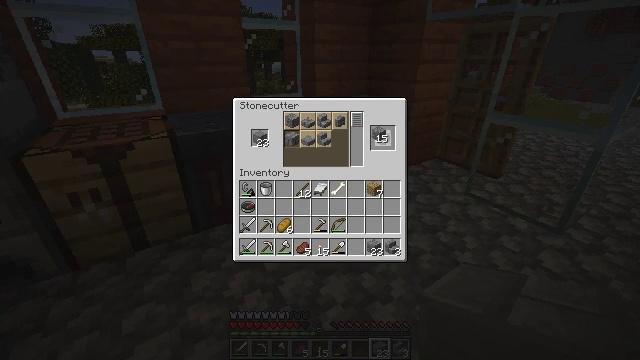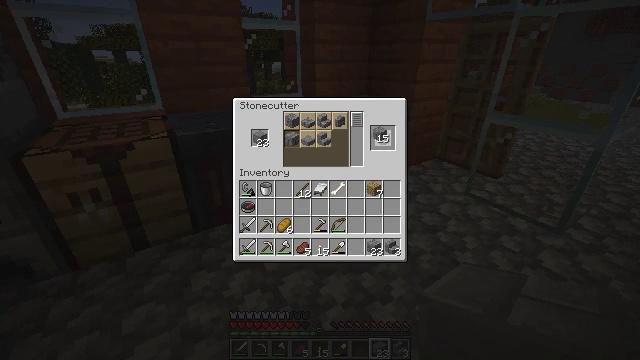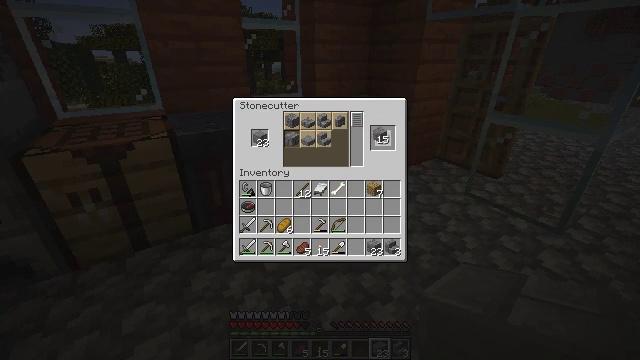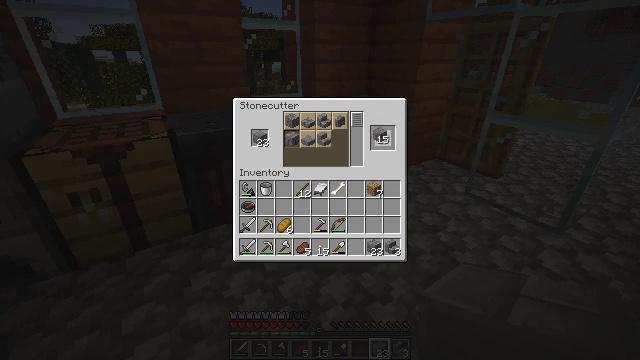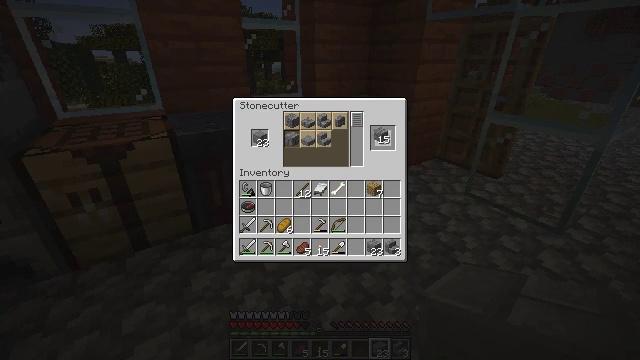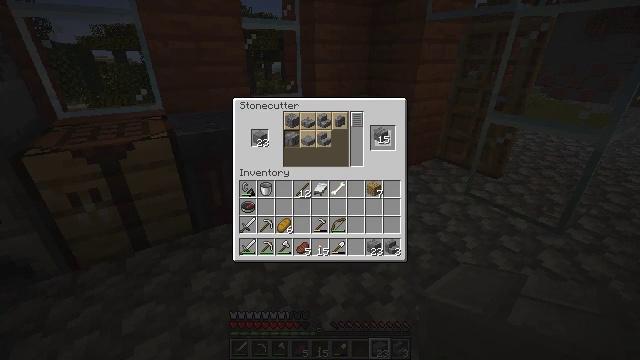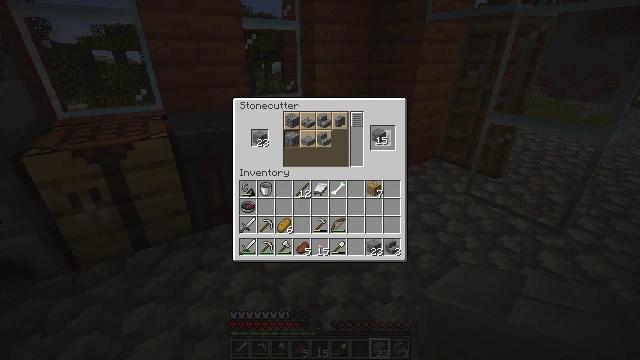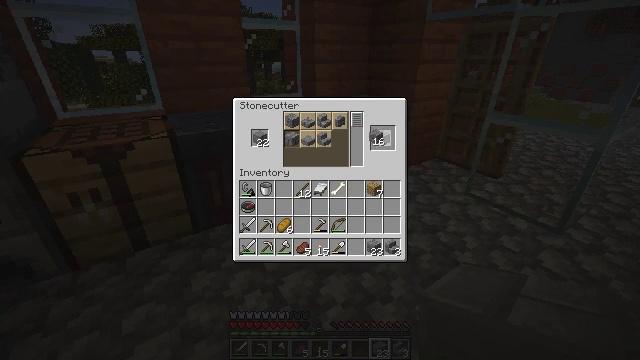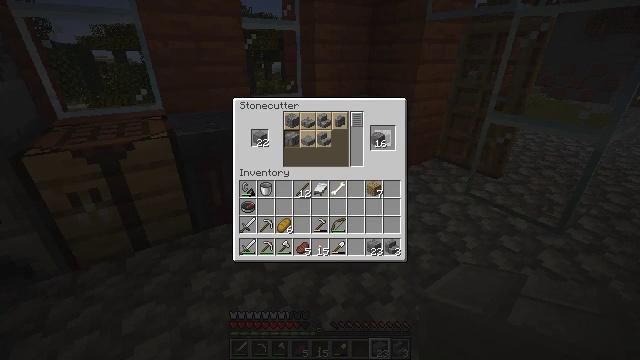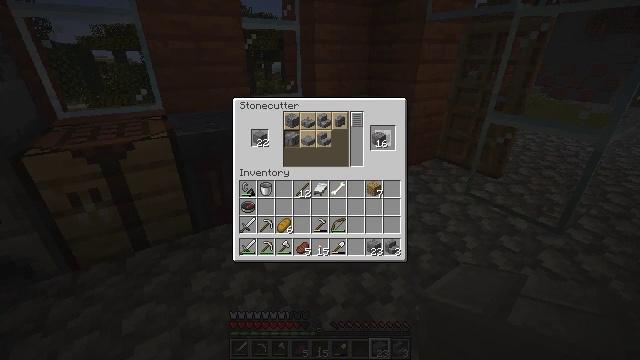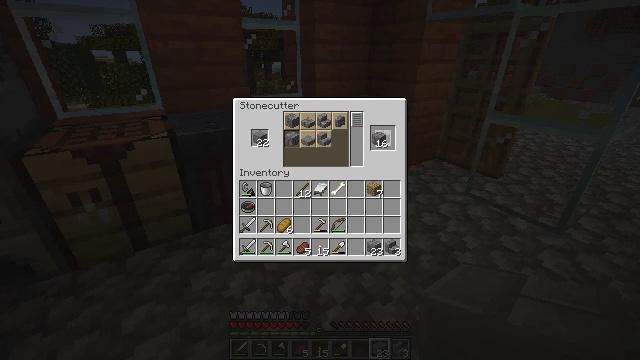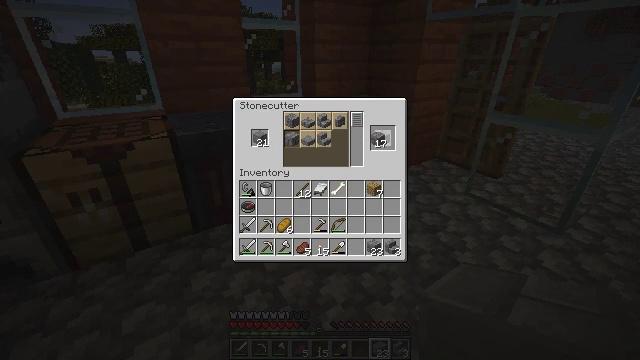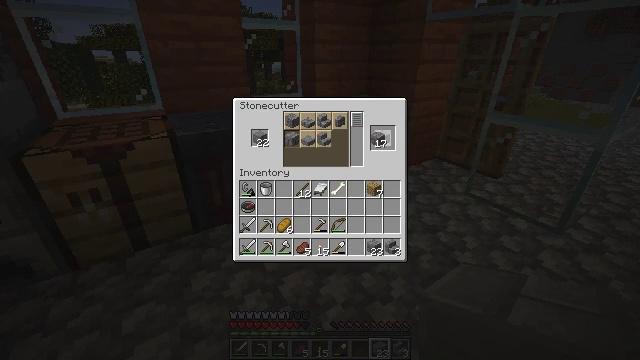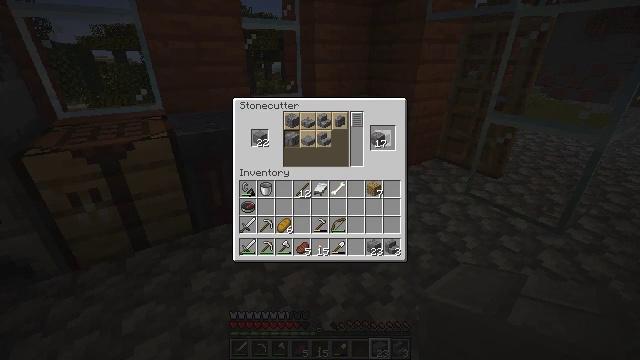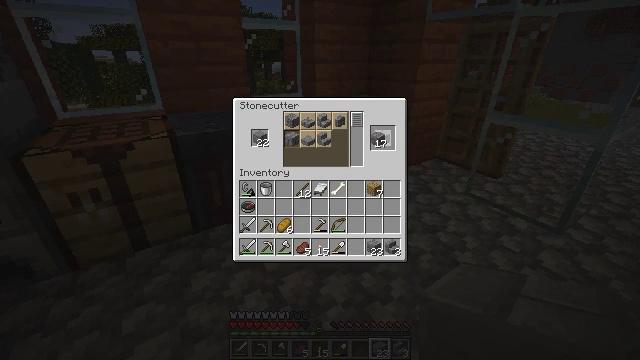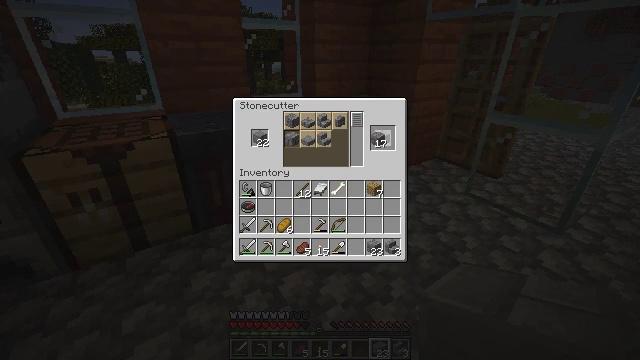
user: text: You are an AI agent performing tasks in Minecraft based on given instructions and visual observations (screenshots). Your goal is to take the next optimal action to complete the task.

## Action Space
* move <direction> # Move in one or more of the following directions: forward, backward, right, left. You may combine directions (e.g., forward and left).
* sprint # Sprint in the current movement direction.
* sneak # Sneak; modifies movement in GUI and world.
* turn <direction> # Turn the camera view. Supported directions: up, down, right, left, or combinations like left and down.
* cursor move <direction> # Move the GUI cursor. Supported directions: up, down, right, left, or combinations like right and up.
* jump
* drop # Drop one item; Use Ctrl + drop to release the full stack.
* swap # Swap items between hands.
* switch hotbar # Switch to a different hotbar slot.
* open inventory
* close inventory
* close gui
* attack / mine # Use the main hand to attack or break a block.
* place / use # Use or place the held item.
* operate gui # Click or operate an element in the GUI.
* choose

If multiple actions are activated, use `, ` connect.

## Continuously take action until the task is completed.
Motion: motion action
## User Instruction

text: Use the crafting table to craft stone bricks from stone.
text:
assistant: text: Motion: attack / mine
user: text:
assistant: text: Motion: attack / mine
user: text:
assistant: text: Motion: attack / mine
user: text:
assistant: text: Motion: attack / mine
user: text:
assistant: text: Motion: attack / mine
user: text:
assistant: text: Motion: attack / mine
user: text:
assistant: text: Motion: no_op
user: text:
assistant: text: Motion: attack / mine
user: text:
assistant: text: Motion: attack / mine
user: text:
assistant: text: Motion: attack / mine
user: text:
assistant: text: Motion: no_op
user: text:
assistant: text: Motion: attack / mine
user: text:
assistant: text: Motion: attack / mine
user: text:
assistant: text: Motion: attack / mine
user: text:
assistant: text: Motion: attack / mine
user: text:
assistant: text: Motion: attack / mine
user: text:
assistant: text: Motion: attack / mine
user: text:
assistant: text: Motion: attack / mine
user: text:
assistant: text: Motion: attack / mine
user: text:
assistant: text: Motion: attack / mine
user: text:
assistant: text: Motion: attack / mine
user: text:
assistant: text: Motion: attack / mine
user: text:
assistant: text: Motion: attack / mine
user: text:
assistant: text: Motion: attack / mine
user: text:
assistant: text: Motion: attack / mine
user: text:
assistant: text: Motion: no_op
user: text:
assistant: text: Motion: attack / mine
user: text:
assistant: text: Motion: attack / mine
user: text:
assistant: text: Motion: attack / mine
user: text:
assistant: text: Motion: attack / mine